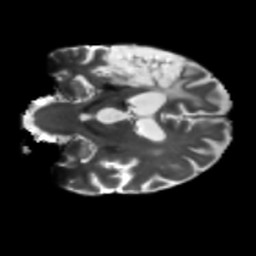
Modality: T2w
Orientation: coronal
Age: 58
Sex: male
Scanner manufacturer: siemens
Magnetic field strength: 3 T
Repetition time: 5.47 s
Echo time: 0.0854 s